Question: I am having a hard time working out how to invoke my adapter which MobileFirst has created for me using the Discover Back End Service feature.
I created my adapter, and I am not using the following code to try and call it:
'''
function callService(){
alert("Calling into Backend");
var options = {
onSuccess : loadSuccess,
onFailure : loadFailure,
invocationContext: {}
};
var params = {"itemRequiredReference":10};
var invocationData = {
adapter : 'SoapAdapter1',
procedure : 'inquireSingleService_inquireSingle',
parameters : [params]
};
WL.Client.invokeProcedure(invocationData, options);
}
'''
But this does not seem to work. I get the error :
'''
{"status":200,"invocationContext":{},"invocationResult":{"statusCode":500,"errors":[],"isSuccessful":true,"Envelope":{"SOAP-ENV":"http://schemas.xmlsoap.org/soap/envelope/","Body":{"Fault":{"":"","detail":{"CICSFault":{"CDATA":"DFHPI1010 02/02/2015 22:11:37 GENAPPA1 CPIH 00518 XML generation failed. A conversion error (INVALID_ZONED_DEC) occurred when converting field itemReferenceNumber for WEBSERVICE inquireSingleWrapper.","xmlns":"http://www.ibm.com/software/htp/cics/WSFault"}},"faultcode":"SOAP-ENV:Server","faultstring":"Conversion to SOAP failed"}},"soap":"http://schemas.xmlsoap.org/soap/envelope/"},"statusReason":"Internal Server Error","responseHeaders":{"Date":"Mon, 02 Feb 2015 22:11:37 GMT","Content-Length":"000000000000608","Content-Type":"text/xml; charset=UTF-8","Connection":"Keep-Alive","Server":"IBM_CICS_Transaction_Server/5.2.0(zOS)"},"warnings":[],"responseTime":578,"totalTime":581,"info":[]}}
'''
The generated adapter code looks like this :
'''
///////////////////////////////////////////////////////////////////////////////////////////////////////////////////
// Generated code - Do not edit //
// //
// This is a SOAP adapter that was auto-generated by Worklight for invocation of specific SOAP-based services. //
// The adapter may invoke more than one service as long as they are all from the same enpdpoint (server host). //
// Each adapter procedure matches a single operation for the same endpoint server and accepts: //
// params - Serialized JSON representation of the XML-based SOAP body to be sent to the service //
// headers - Custom HTTP headers to be specified when invoking the remote service. It is a JSON object with //
// the headers names and values. E.g. { 'name1' : 'value1', 'name2' : 'value2' } //
///////////////////////////////////////////////////////////////////////////////////////////////////////////////////
function inquireSingleService_inquireSingle(params, headers){
var soapEnvNS = '';
// The value of 'soapEnvNS' was set based on the version of the SOAP to be used (i.e. 1.1 or 1.2).
soapEnvNS = 'http://schemas.xmlsoap.org/soap/envelope/';
// The following mappings object was autogenerated from the XML schema of the input message to the service.
// It is being used to support a params JSON when invoking this procedure that don't specify the namespace
// prefix nor specifying whether a property is attribute or not.
//
// The 'roots' object has the list of message parts within the invocation SOAP message. Each entry has a
// mapping between the root element name and its namespace prefix and type.
// Each root object may define 'nsPrefix' and 'type'. Both are optional - If there is no need for a NS prefix
// then the 'nsPrefix' should not be specified. If the element is a simple type then the 'type' should not be
// specified.
//
// The 'types' object has a list of types each defining the children of the type and the definition of each
// child. If the child is a complext type, the 'type' property has a reference to the child type definition.
// Each child object may define:
// 'nsPrefix' (optional) - Holds the namespace prefix to be attached to the element. If there is no need for
// a NS prefix then the 'nsPrefix' should not be specified.
// 'type' (optional) - If the element is a simple type then the 'type' should not be specified. If it is an
// attribute then 'type' should have the value of '@'. Otherwise the value of 'type' is a reference to the
// type definition within the 'types' object.
var mappings = {
roots: {
'inquireSingleRequest': { nsPrefix: 'reqns', type: 'reqns:inquireSingleRequest' }
},
types: {
'reqns:inquireSingleRequest': {
children: [
{'itemRequiredReference': { nsPrefix: 'reqns' }}
]
}
}
};
var namespaces = 'xmlns:resns="http://www.exampleApp.inquireSingleResponse.com" xmlns:reqns="http://www.exampleApp.inquireSingleRequest.com" xmlns:tns="http://www.exampleApp.inquireSingleResponse.com" xmlns:xsi="http://www.w3.org/2001/XMLSchema-instance" ';
var request = buildBody(params, namespaces, mappings, soapEnvNS);
var soapAction = '';
return invokeWebService(request, headers, soapAction);
}
function buildBody(params, namespaces, mappings, soapEnvNS){
var body =
'<soap:Envelope xmlns:soap="' + soapEnvNS + '">
' +
'<soap:Body>
';
var fixedParams = {};
for (var paramName in params) {
if (mappings['roots'][paramName]) { //There is mapping for this param
var root = mappings['roots'][paramName];
var name = paramName;
if (root['nsPrefix'])
name = root['nsPrefix'] + ':' + paramName;
fixedParams[name] = handleMappings(params[paramName], root['type'], mappings['types']);
}
else {
fixedParams[paramName] = params[paramName];
}
}
body = jsonToXml(fixedParams, body, namespaces);
body +=
'</soap:Body>
' +
'</soap:Envelope>
';
return body;
}
function handleMappings(jsonObj, type, mappings) {
var fixedObj = {};
var typeMap = mappings[type]['children']; //Get the object that defines the mappings for the specific type
// loop through the types and see if there is an input param defined
for(var i = 0; i < typeMap.length; i++) {
var childType = typeMap[i];
for(var key in childType) {
if(jsonObj[key] !== null) { // input param exists
var childName = key;
if (childType[key]['nsPrefix'])
childName = childType[key]['nsPrefix'] + ':' + key;
if (!childType[key]['type']) //Simple type element
fixedObj[childName] = jsonObj[key];
else if (typeof jsonObj[key] === 'object' && jsonObj[key].length != undefined) { //Array of complex type elements
fixedObj[childName] = [];
for (var i=0; i<jsonObj[key].length; i++)
fixedObj[childName][i] = handleMappings(jsonObj[key][i], childType[key]['type'], mappings);
}
else if (typeof jsonObj[key] === 'object') //Complex type element
fixedObj[childName] = handleMappings(jsonObj[key], childType[key]['type'], mappings);
else if (childType[key]['type'] == '@') //Attribute
fixedObj['@' + childName] = jsonObj[key];
}
}
}
return fixedObj;
}
function getAttributes(jsonObj) {
var attrStr = '';
for(var attr in jsonObj) {
if (attr.charAt(0) == '@') {
var val = jsonObj[attr];
attrStr += ' ' + attr.substring(1);
attrStr += '="' + xmlEscape(val) + '"';
}
}
return attrStr;
}
function jsonToXml(jsonObj, xmlStr, namespaces) {
var toAppend = '';
for(var attr in jsonObj) {
if (attr.charAt(0) != '@') {
var val = jsonObj[attr];
if (typeof val === 'object' && val.length != undefined) {
for(var i=0; i<val.length; i++) {
toAppend += "<" + attr + getAttributes(val[i]);
if (namespaces != null)
toAppend += ' ' + namespaces;
toAppend += ">
";
toAppend = jsonToXml(val[i], toAppend);
toAppend += "</" + attr + ">
";
}
}
else {
toAppend += "<" + attr;
if (typeof val === 'object') {
toAppend += getAttributes(val);
if (namespaces != null)
toAppend += ' ' + namespaces;
toAppend += ">
";
toAppend = jsonToXml(val, toAppend);
}
else {
toAppend += ">" + xmlEscape(val);
}
toAppend += "</" + attr + ">
";
}
}
}
return xmlStr += toAppend;
}
function invokeWebService(body, headers, soapAction){
var input = {
method : 'post',
returnedContentType : 'xml',
path : '/exampleApp/inquireSingleWrapper',
body: {
content : body.toString(),
contentType : 'text/xml; charset=utf-8'
}
};
WL.Logger.error("ANDY:"+body.toString());
//Adding custom HTTP headers if they were provided as parameter to the procedure call
//Always add header for SOAP action
headers = headers || {};
if (soapAction != 'null')
headers.SOAPAction = soapAction;
input['headers'] = headers;
return WL.Server.invokeHttp(input);
}
function xmlEscape(obj) {
if(typeof obj !== 'string') {
return obj;
}
return obj.replace(/&/g, '&amp;')
.replace(/"/g, '&quot;')
.replace(/'/g, '&apos;')
.replace(/</g, '&lt;')
.replace(/>/g, '&gt;');
}
'''
I am a little lost - the parameters parameter on the invocationData object is what needs to be fixed - but its really very unclear what mapping as a json object I am meant to be passing as a parameter.
If you need the WSDL I used to generate the service this is what I used : <URL>
This is the service being invoked from soapUI @idan :

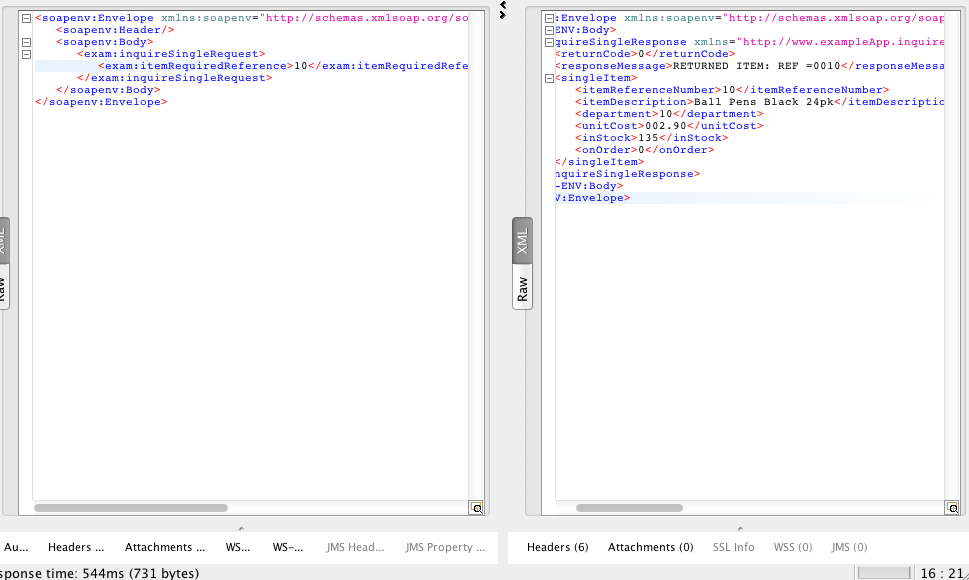
Answer: Well I finally found a useful documentation page here :<URL>
and the solution was to set parameters variable to :
'''
var params = {"inquireSingleRequest": {"itemRequiredReference": "10"}}
var invocationData = {
adapter : 'SoapAdapter1',
procedure : 'inquireSingleService_inquireSingle',
parameters : [params]
};
'''
This allowed it to work perfectly.